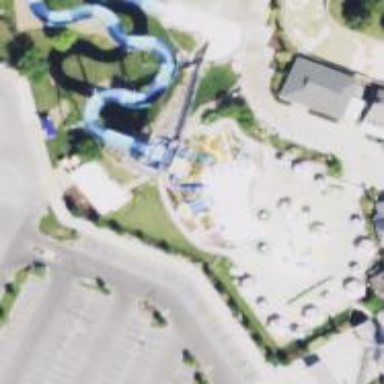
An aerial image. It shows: Water slide attraction.